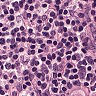
Metastatic tissue present: yes